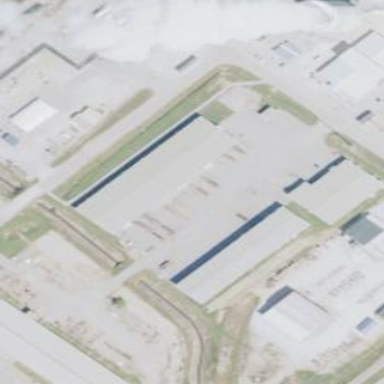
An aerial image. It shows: Industrial building.